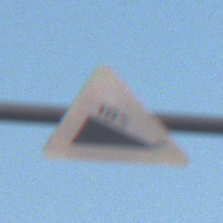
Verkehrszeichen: Gefaelle10
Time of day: SunriseSunset
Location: Outdoor (Nature)
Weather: Clear
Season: NotSpecified
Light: Natural